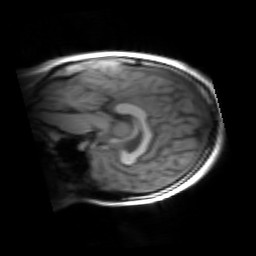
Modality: inplaneT1
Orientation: sagittal
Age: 20
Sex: female
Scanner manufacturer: siemens
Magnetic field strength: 3 T
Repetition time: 1.2 s
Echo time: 0.00251 s